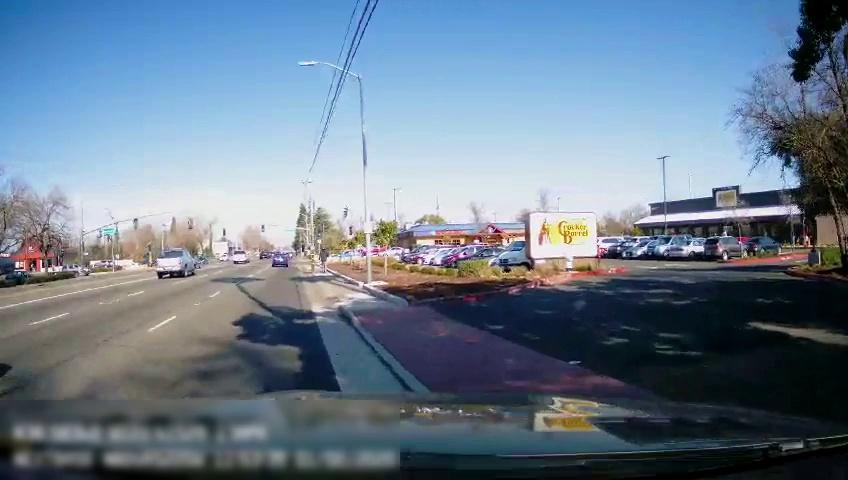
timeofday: Day
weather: Sunny
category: Drivable Space
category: Drivable Space
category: Vehicles | Truck
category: Vehicles | Car
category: Vehicles | Truck
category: Pedestrians
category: Vehicles | Car
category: Vehicles | Car
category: Vehicles | SUV
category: Vehicles | Car
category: Vehicles | SUV
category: Vehicles | Car
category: Vehicles | Car
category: Vehicles | SUV
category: Lanes | Alternate Lane
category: Lanes | Current Lane